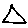
Label: triangle